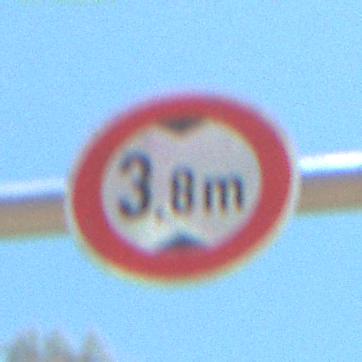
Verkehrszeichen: TatsaechlicheHoehe
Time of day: Midday
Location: Outdoor (Nature)
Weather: Clear
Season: NotSpecified
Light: Natural